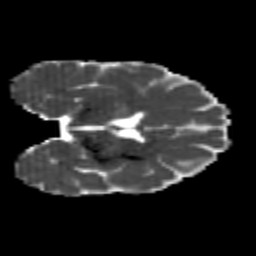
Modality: MD
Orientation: coronal
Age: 26
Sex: female
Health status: healthy
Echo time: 0.074 s